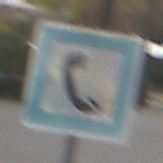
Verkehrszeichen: Fernsprecher
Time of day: Midday
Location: Outdoor (Urban)
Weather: Overcast
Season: NotSpecified
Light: Natural